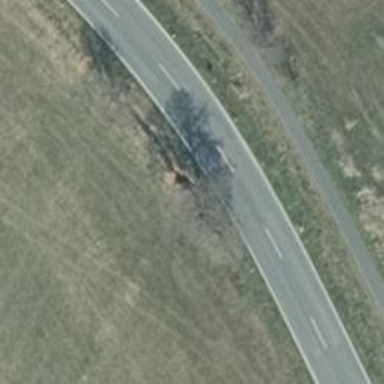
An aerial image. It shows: Secondary road with asphalt surface.